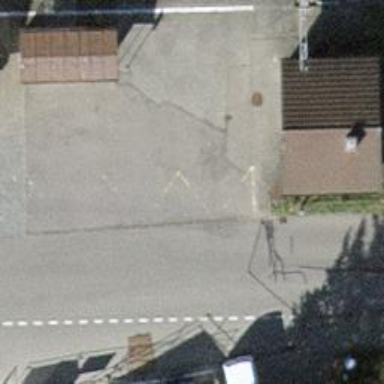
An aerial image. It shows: Bus stop with shelter for public transportation.